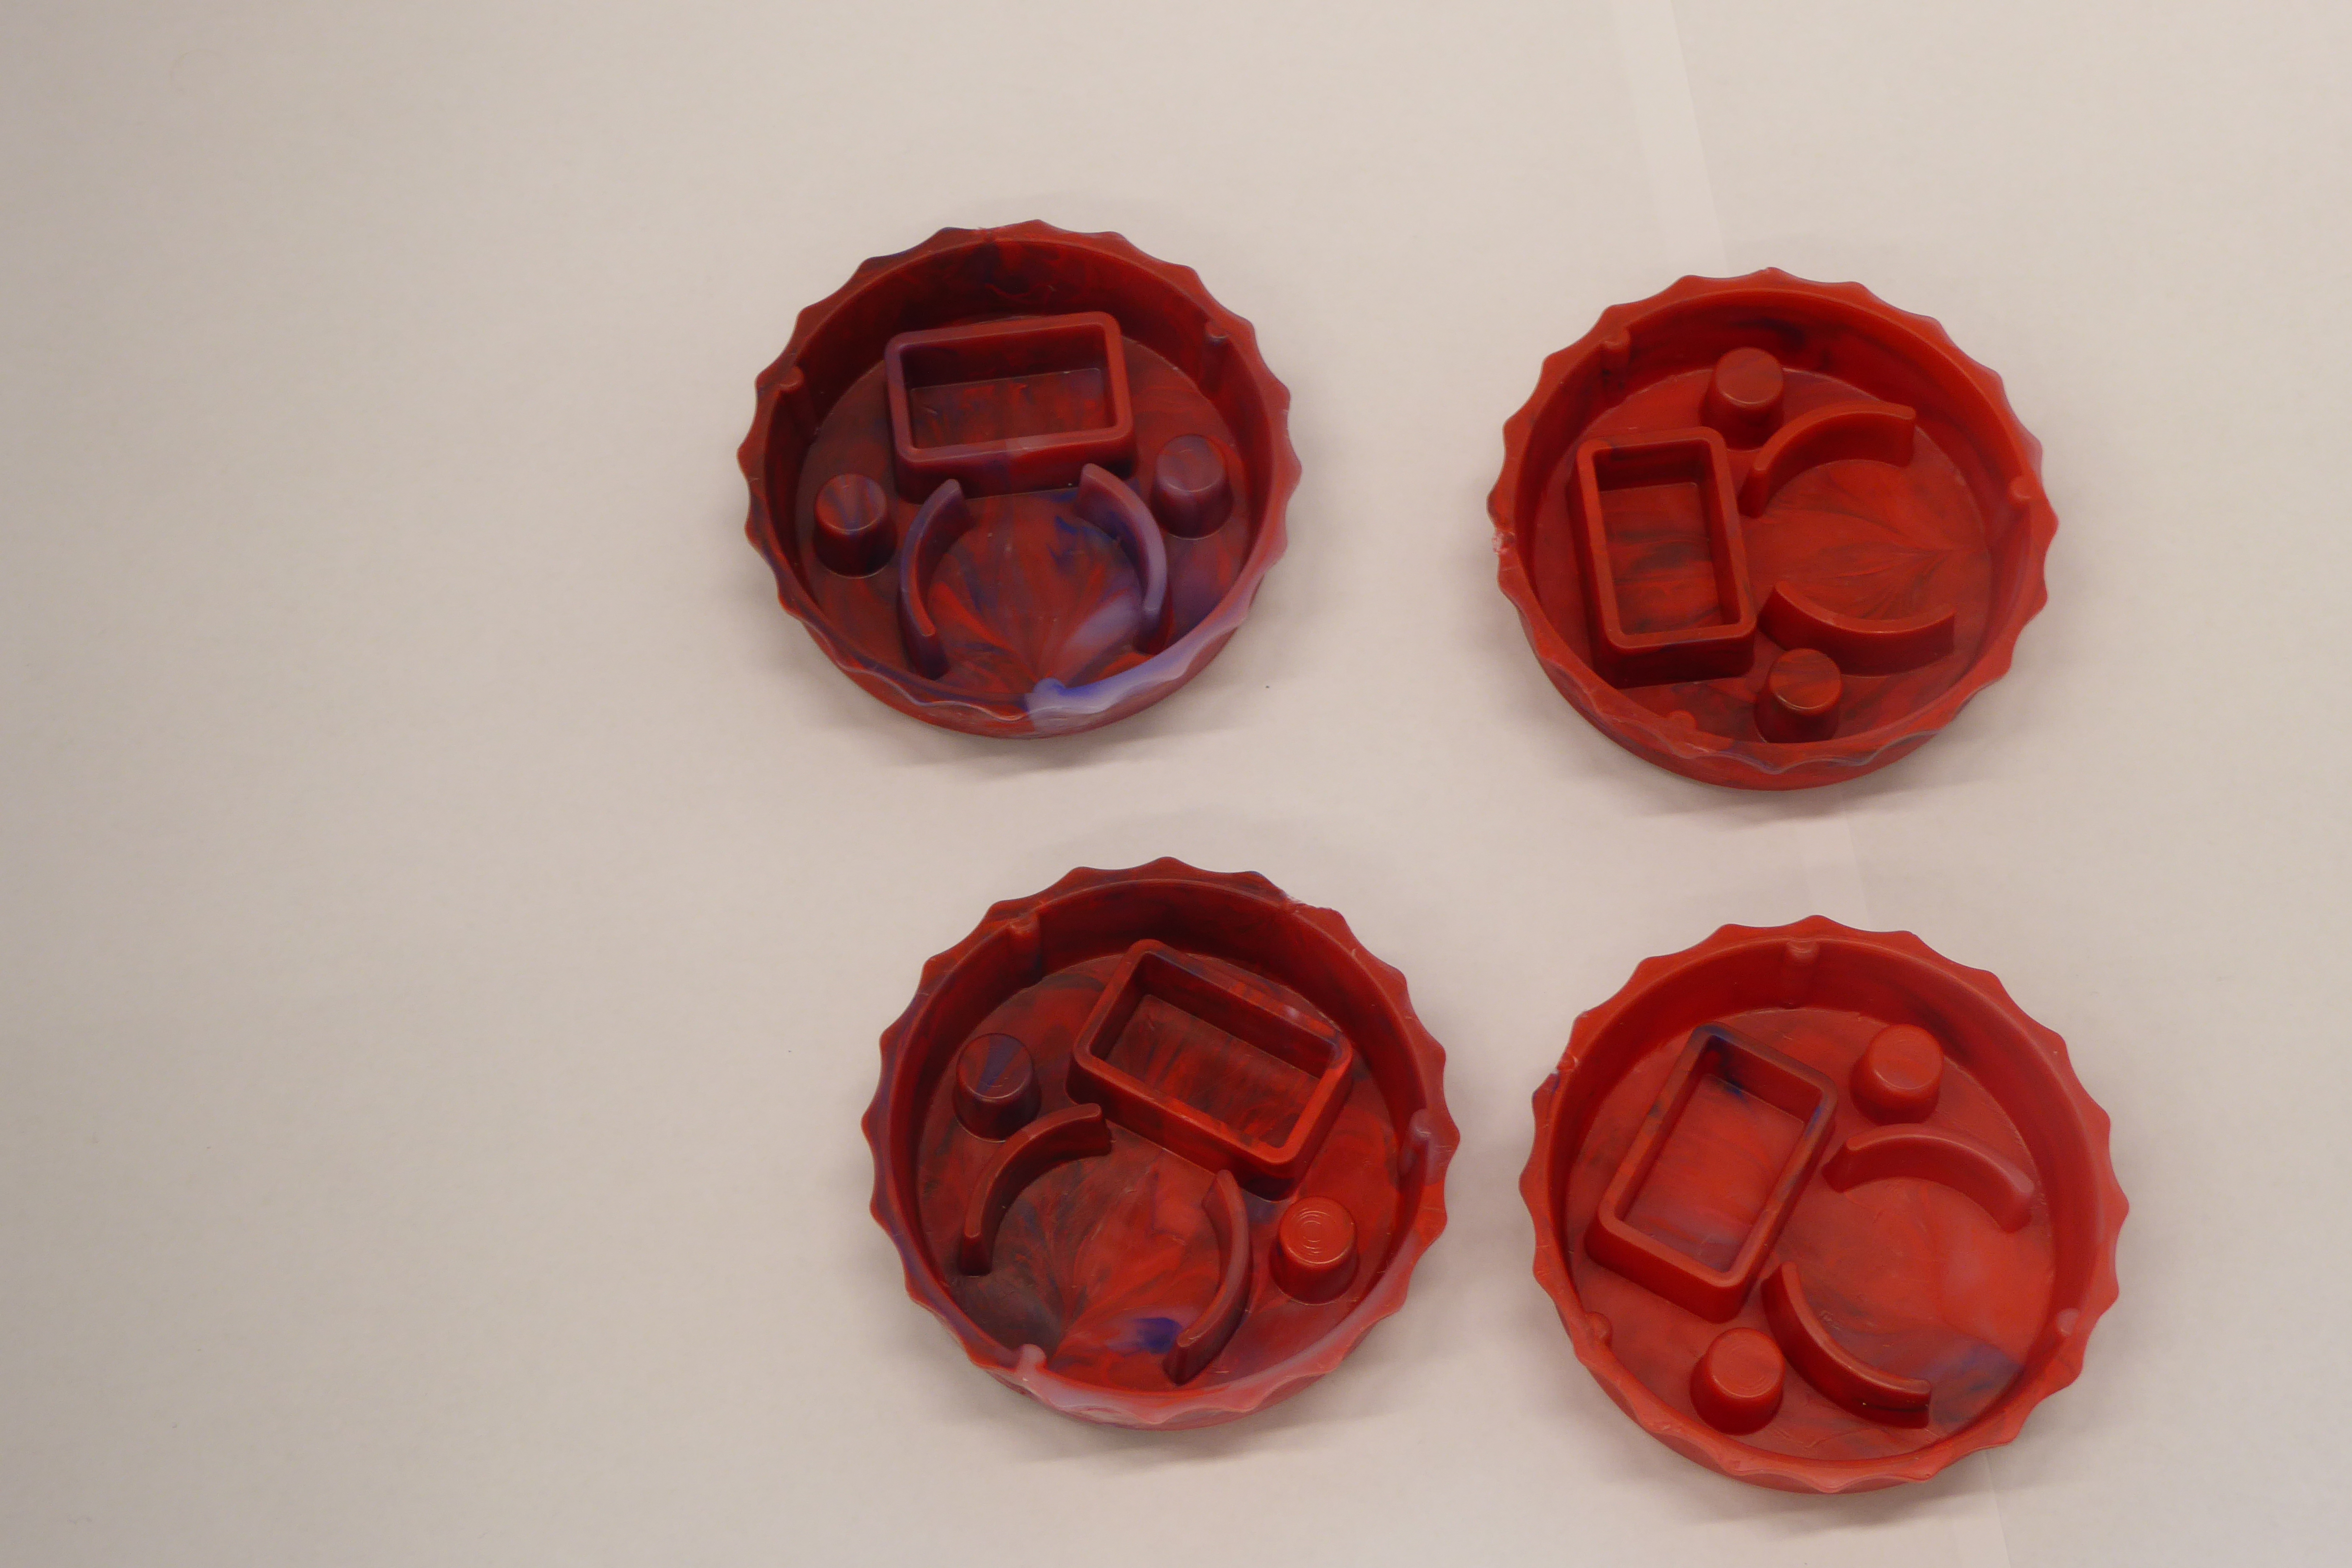
Label: Bottle Opener - Cover